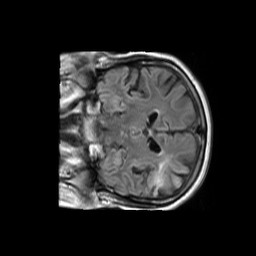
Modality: FLAIR
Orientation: coronal
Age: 64
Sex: male
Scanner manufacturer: philips
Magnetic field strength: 1.5 T
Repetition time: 11 s
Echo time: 0.14 s